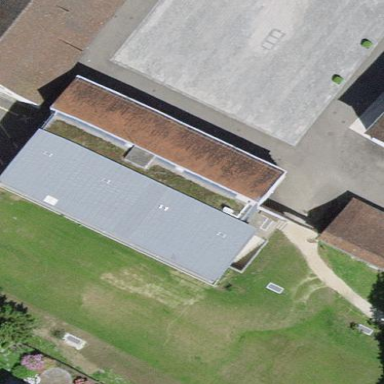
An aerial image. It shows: Public building.